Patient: sex M, age 57
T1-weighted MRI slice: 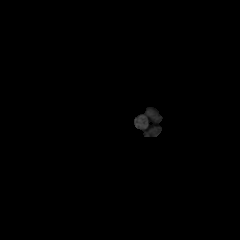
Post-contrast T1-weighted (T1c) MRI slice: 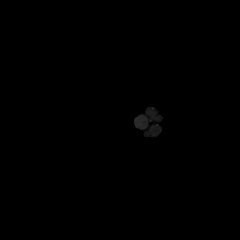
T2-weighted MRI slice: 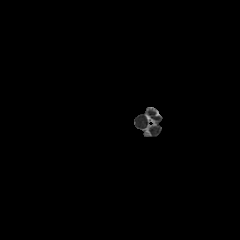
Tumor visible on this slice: no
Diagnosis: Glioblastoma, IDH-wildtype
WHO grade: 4